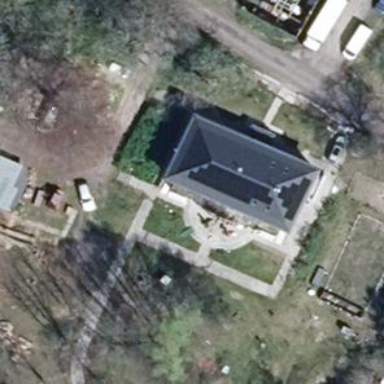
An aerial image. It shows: House with hipped roof oriented along with black color.